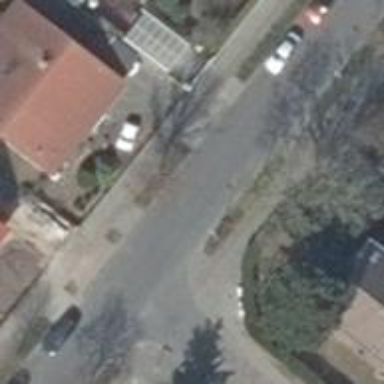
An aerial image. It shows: Unmarked road crossing.